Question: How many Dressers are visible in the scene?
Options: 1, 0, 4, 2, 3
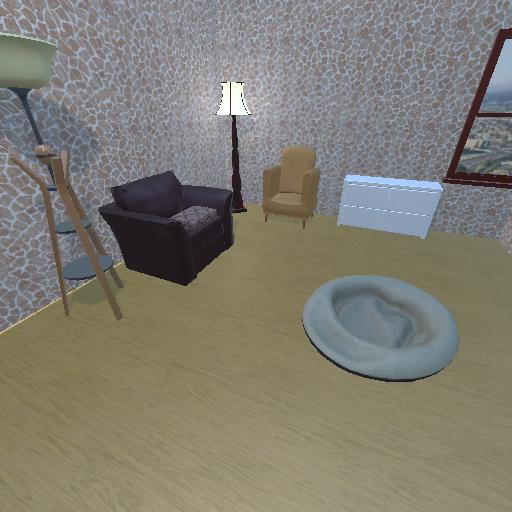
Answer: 1